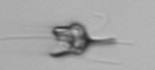
Label: Pyramimonas_longicauda